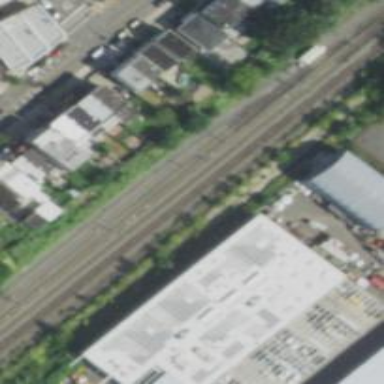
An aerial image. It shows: Light rail spur service with contact lines electrified.